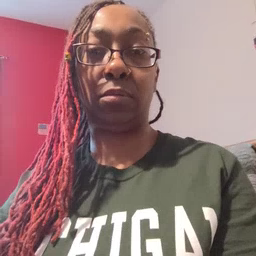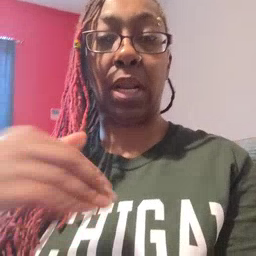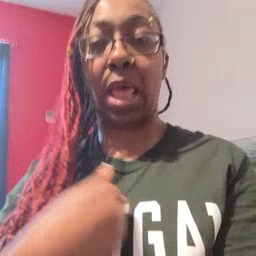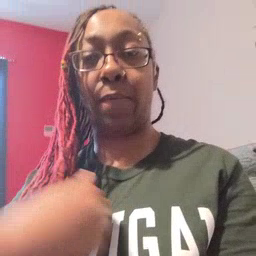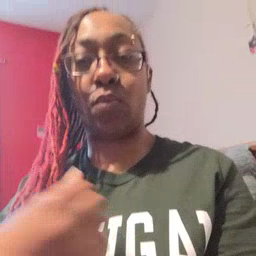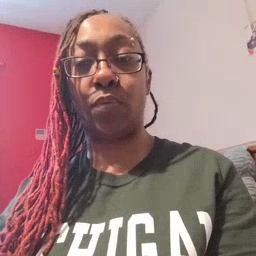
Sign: animal